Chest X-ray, AP view. Patient: 65 years old, sex M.
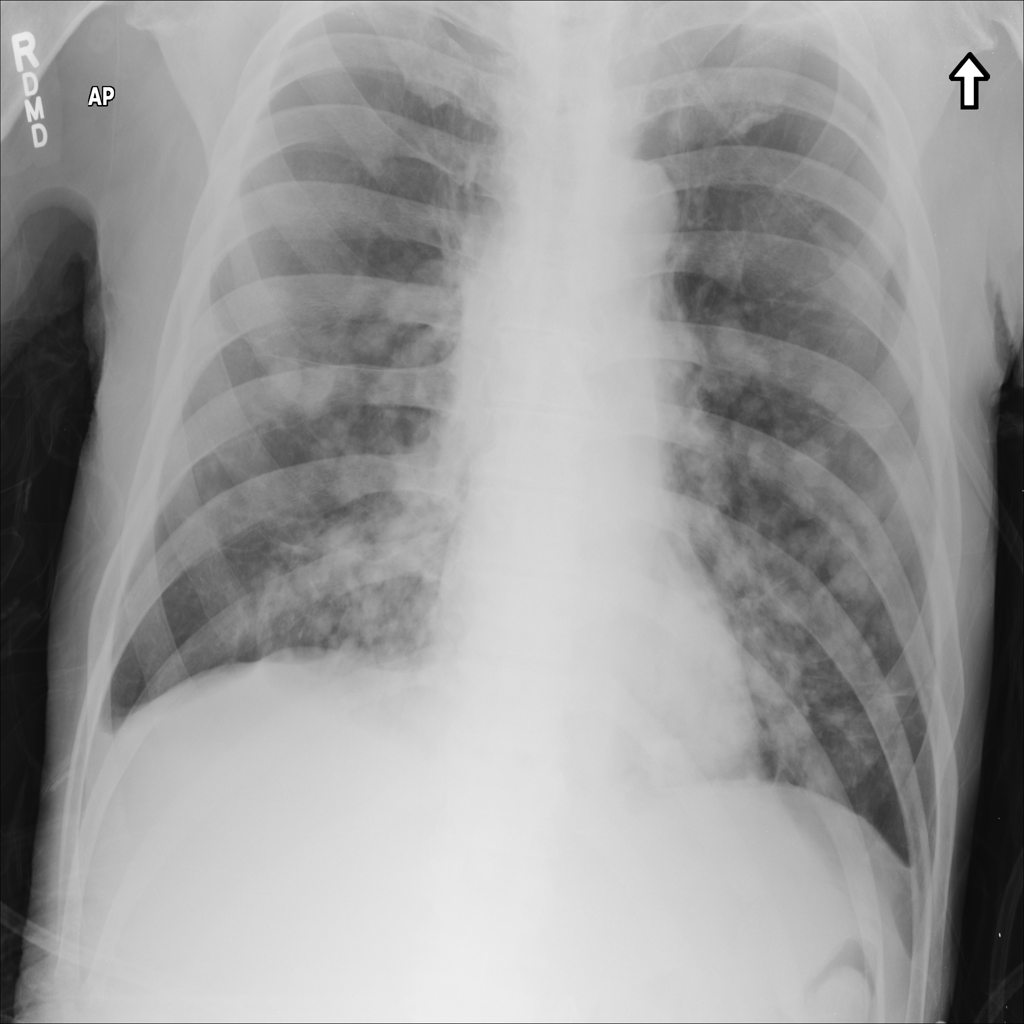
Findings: Mass, Nodule